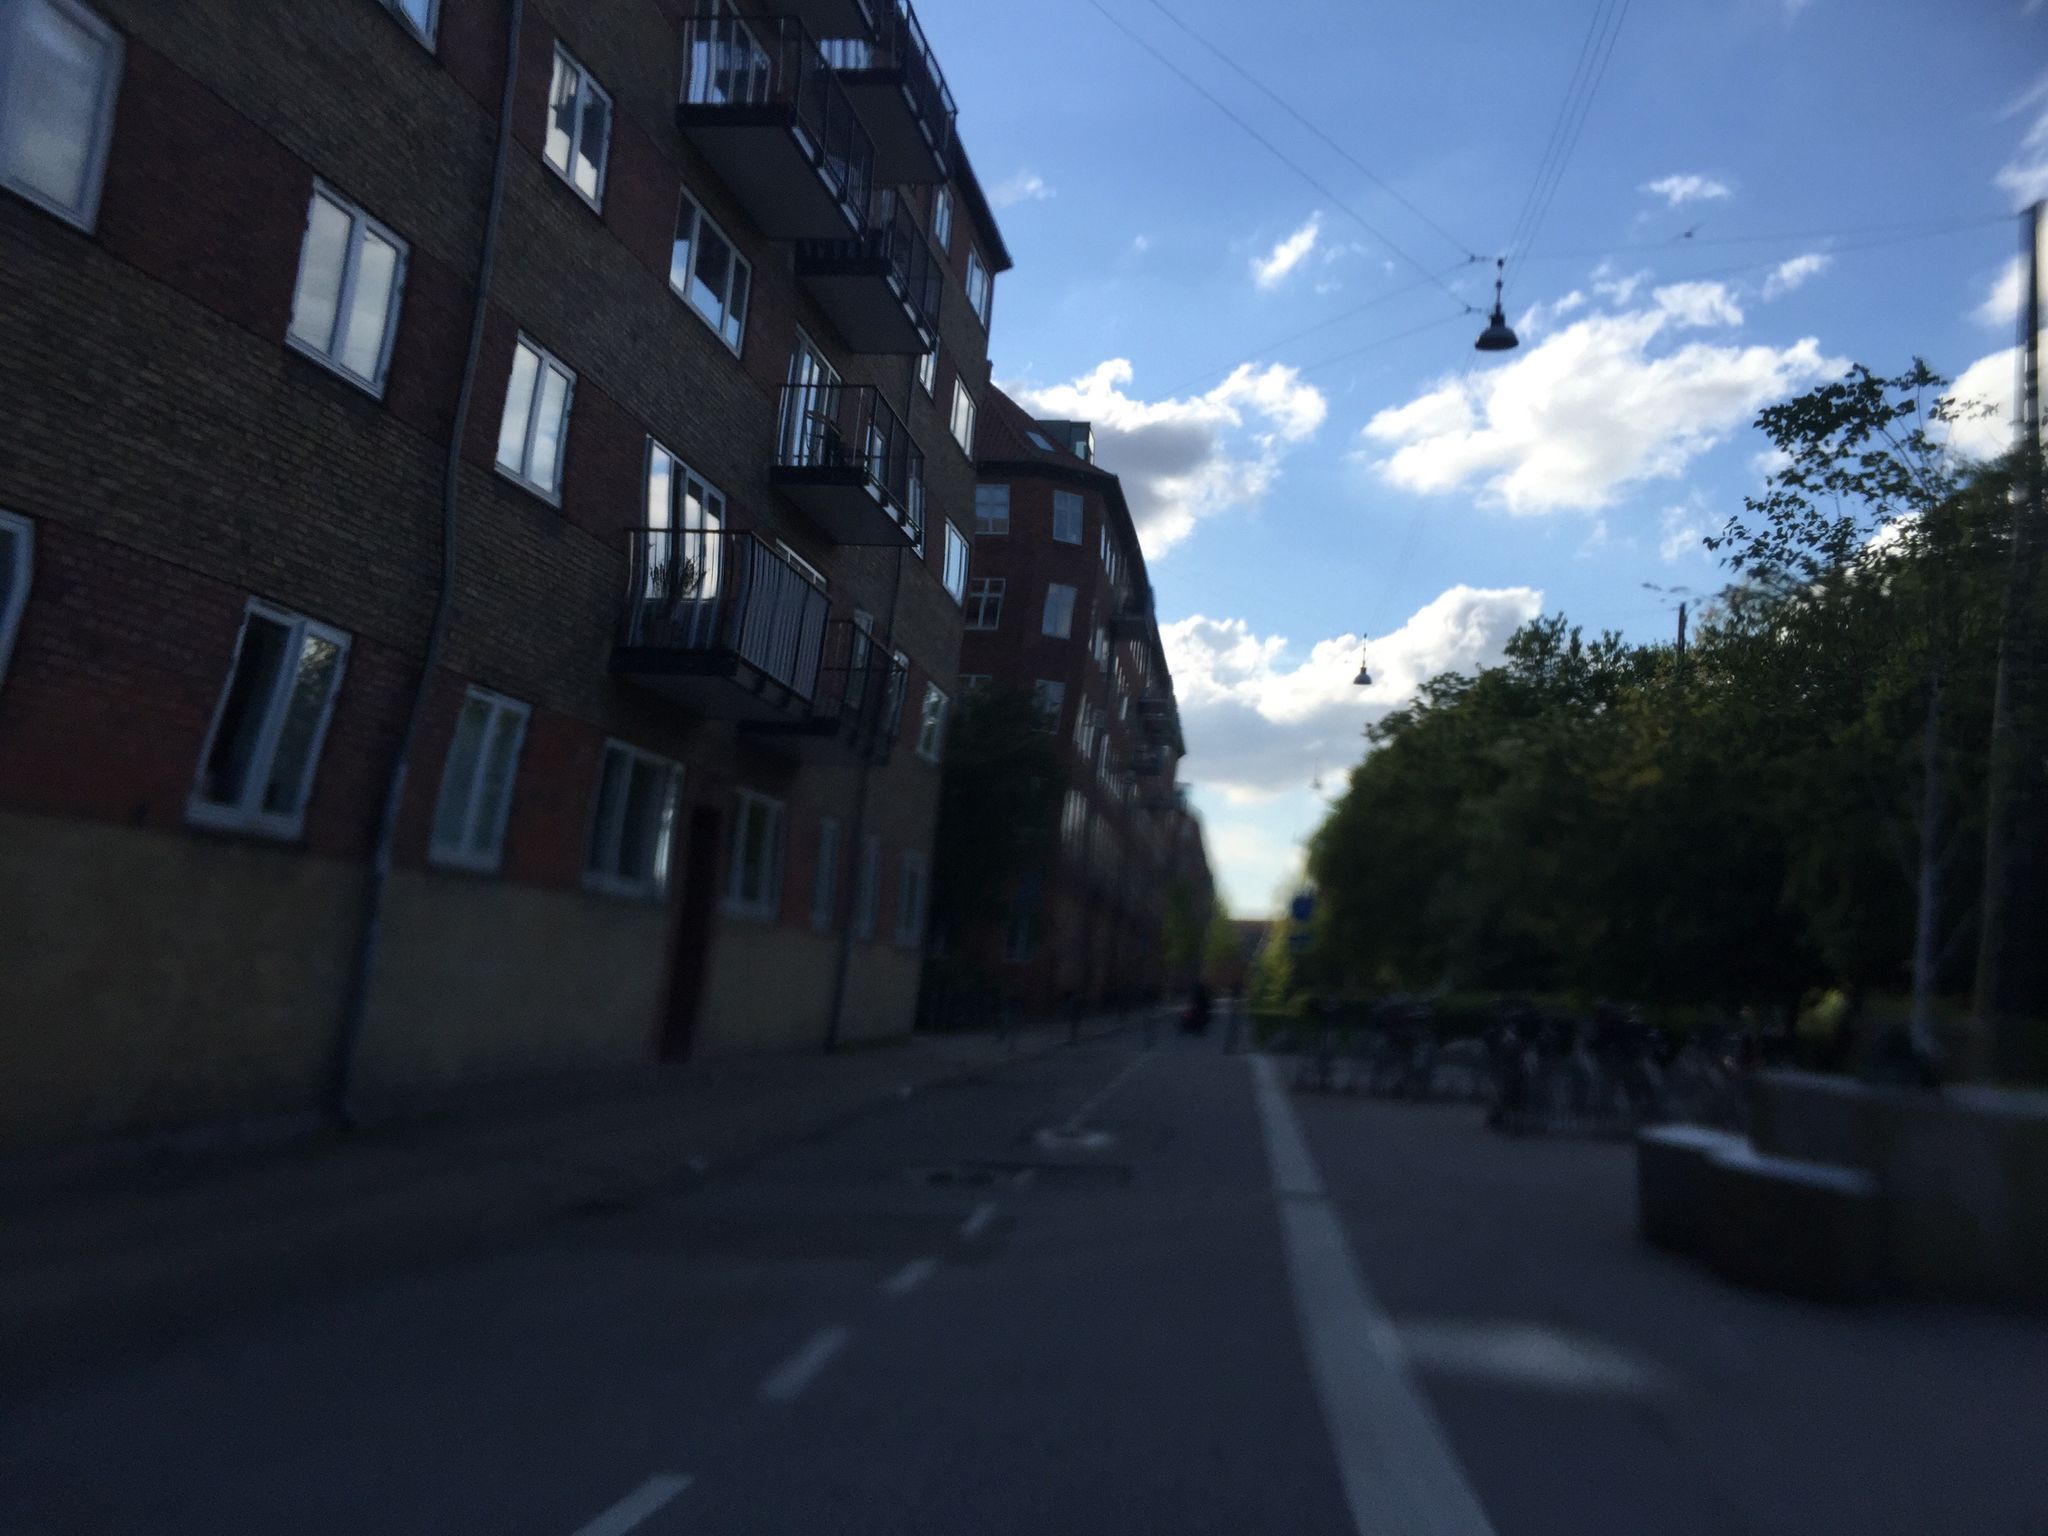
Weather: clear
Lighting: day
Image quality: good
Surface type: cycling surface
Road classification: pedestrian, path, residential
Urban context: urban centre
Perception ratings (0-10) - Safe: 5, Lively: 7.74, Beautiful: 6.69, Boring: 7.16, Depressing: 3.62, Wealthy: 6.43